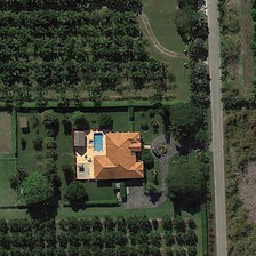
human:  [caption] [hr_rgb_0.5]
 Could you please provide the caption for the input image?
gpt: In the middle is a sparse residential area with houses nearby.

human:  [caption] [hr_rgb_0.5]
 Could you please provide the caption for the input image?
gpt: A midst resident between the middle of the house.

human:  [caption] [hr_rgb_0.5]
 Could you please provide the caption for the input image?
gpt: A highway surrounded by houses.

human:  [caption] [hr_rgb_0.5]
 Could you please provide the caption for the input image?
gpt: Highway surrounded by the house there.

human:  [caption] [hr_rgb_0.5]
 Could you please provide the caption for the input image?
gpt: a motorway surrounded by home in it.